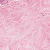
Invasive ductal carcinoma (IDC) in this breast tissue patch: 0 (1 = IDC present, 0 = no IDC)